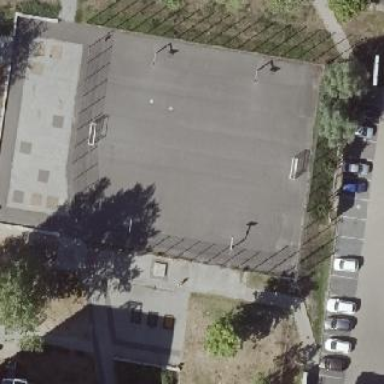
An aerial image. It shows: Multi-sport pitch with asphalt surface.